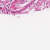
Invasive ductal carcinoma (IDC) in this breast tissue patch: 0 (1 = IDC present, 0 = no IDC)